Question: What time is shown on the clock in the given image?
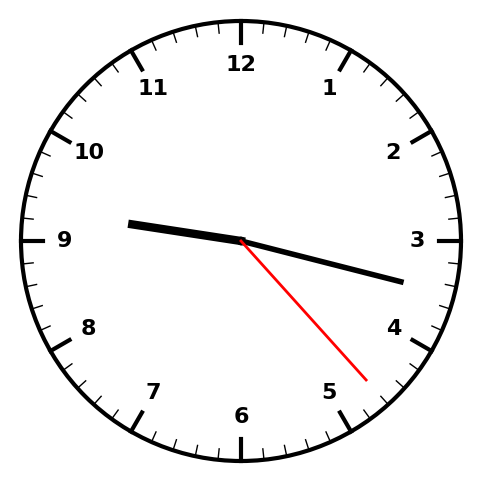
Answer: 09:17:23